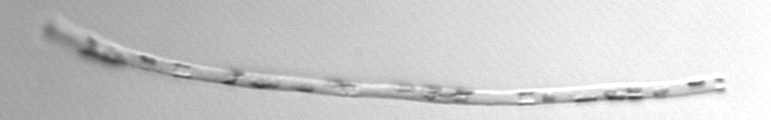
Label: Eucampia_morphytype1